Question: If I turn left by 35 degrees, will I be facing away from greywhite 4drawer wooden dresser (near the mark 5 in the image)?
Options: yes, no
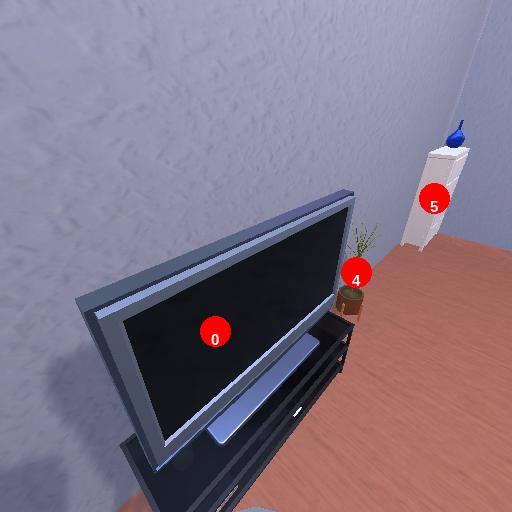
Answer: yes